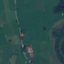
Label: Pasture